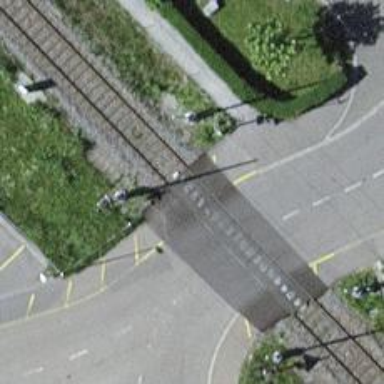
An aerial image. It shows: Level crossing with double half barrier.